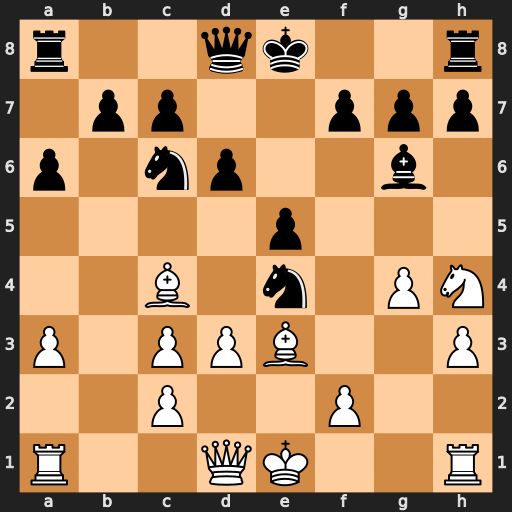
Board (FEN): r2qk2r/1pp2ppp/p1np2b1/4p3/2B1n1PN/P1PPB2P/2P2P2/R2QK2R
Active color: w
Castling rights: KQkq
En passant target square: -
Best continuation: Nxg6 hxg6 dxe4